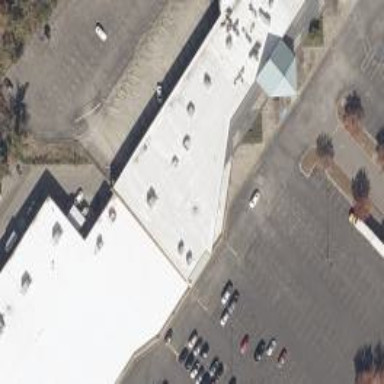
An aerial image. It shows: Car rental service.